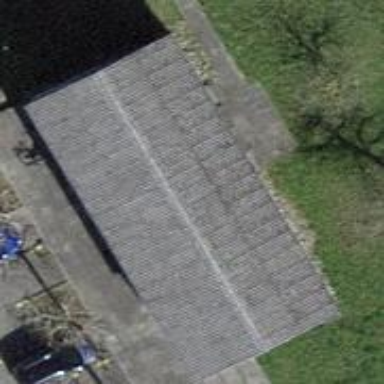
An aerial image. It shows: Building with tiled roof.